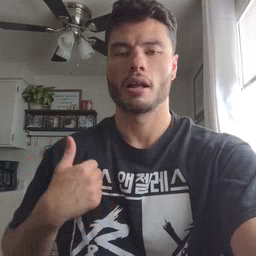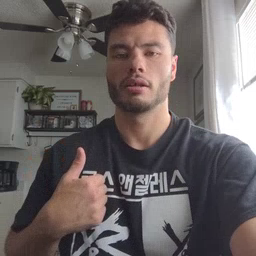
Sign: bath